Question: What does it do? Can someone explain what is it for please?
Thanks

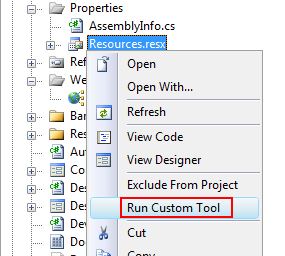
Answer: It runs the custom tool you've defined in the 'Properties' for that item, which transforms that item into a different format and places it in the solution's folder. The IDE's explanation is shown below (I've highlighted it for visibility).